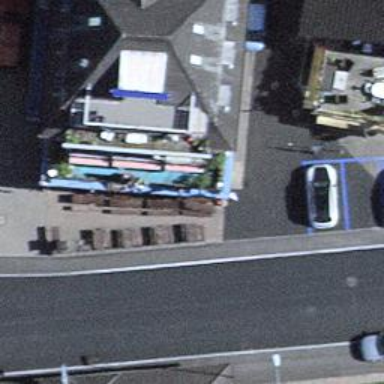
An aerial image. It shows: Bar.